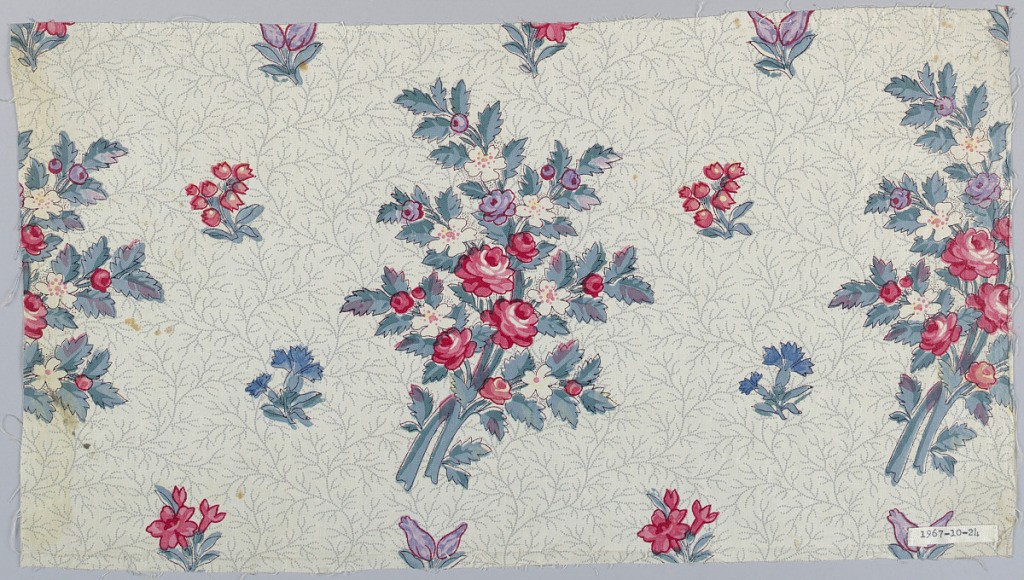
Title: Textile
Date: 1851–63
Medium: cotton Technique: printed by engraved roller and block printed
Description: Ground molette-printed in grey with an all-over dotted tracery pattern. Over-printed with floral sprays and blossoms, all outlined in black, in red, blue, lavendar, blue-green and white.